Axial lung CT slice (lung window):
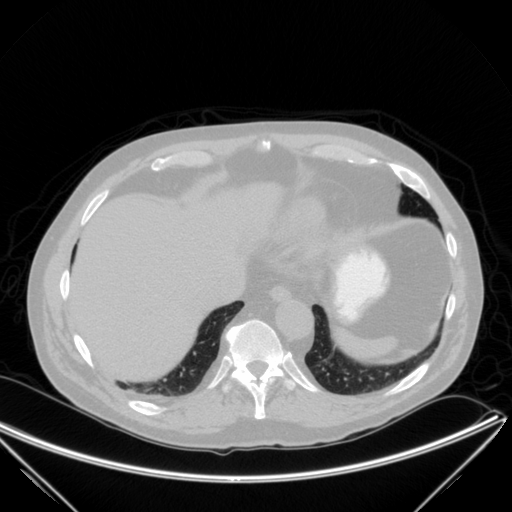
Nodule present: no